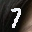
Label: 7